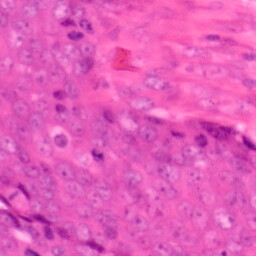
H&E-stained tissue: Colon